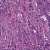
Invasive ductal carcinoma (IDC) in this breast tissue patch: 1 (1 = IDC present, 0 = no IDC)